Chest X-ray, AP view. Patient: 54 years old, sex F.
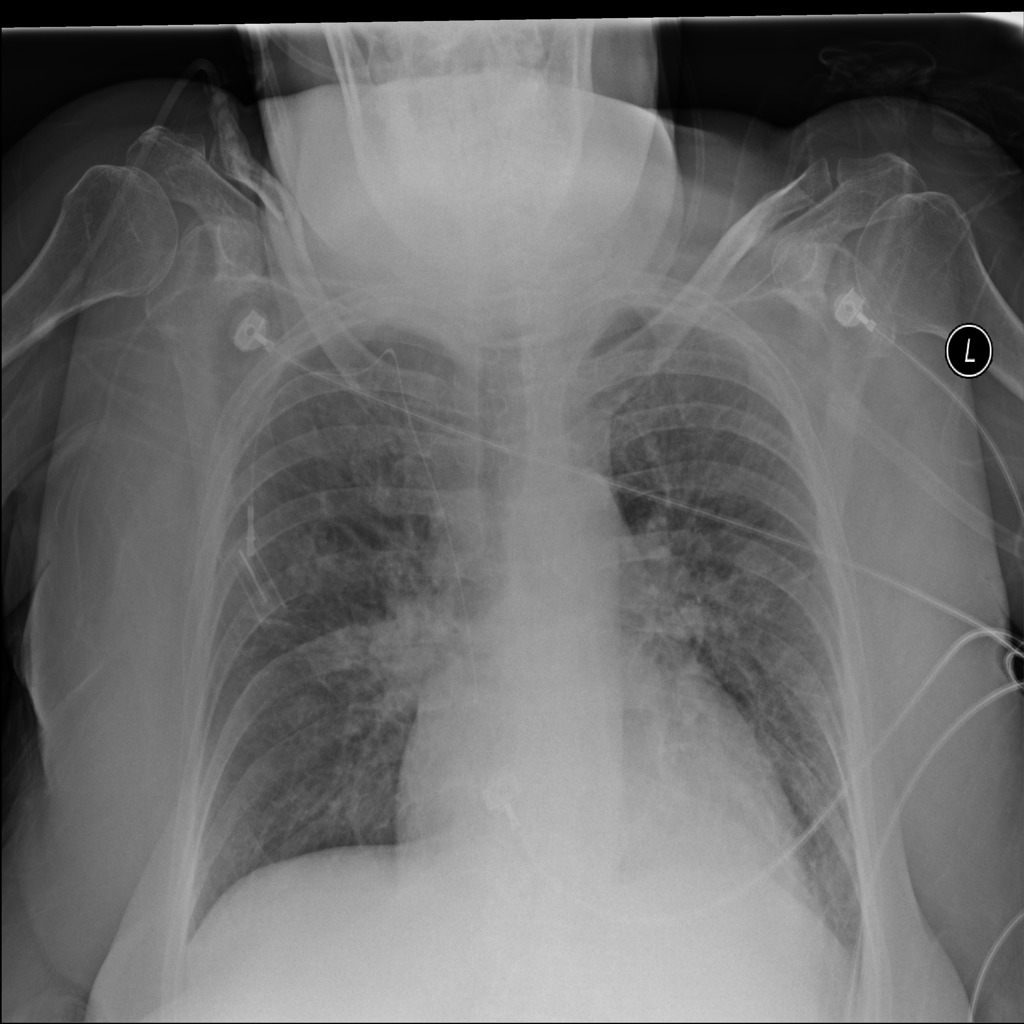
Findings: Nodule